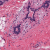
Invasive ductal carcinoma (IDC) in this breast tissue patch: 0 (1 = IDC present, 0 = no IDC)